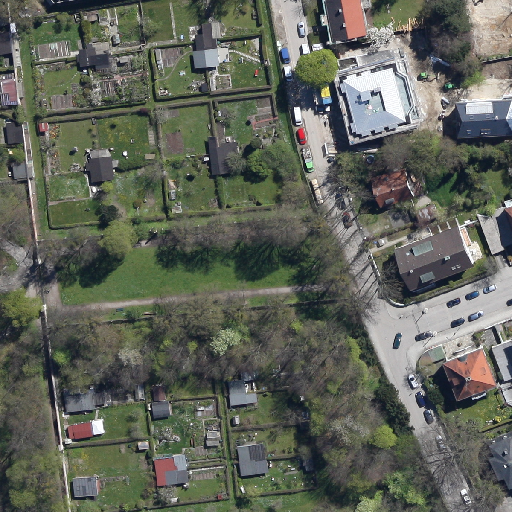
Referring expression: vehicle in the parking area